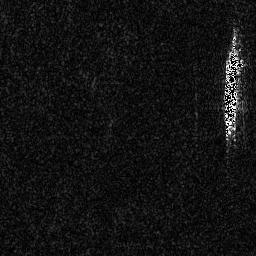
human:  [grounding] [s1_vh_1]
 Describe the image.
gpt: In the satellite image, there is  <ref>1 large ship </ref> <box>[[85, 19, 95, 52, 0]]</box> located at right.